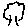
Label: tree